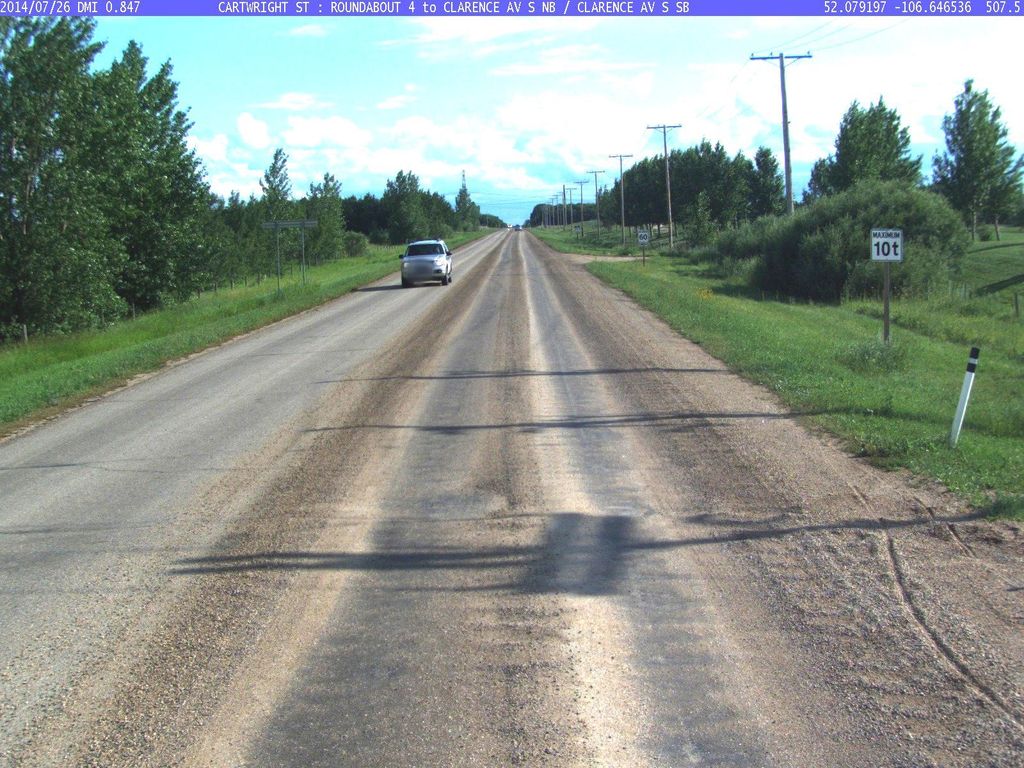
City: saskatoon